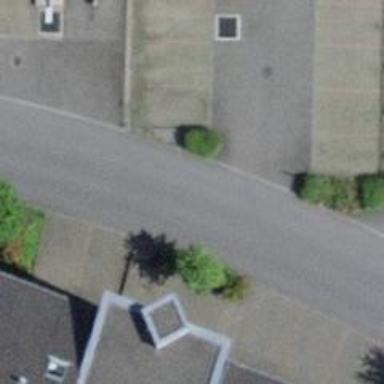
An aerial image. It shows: Footway surfaced with paving stones.